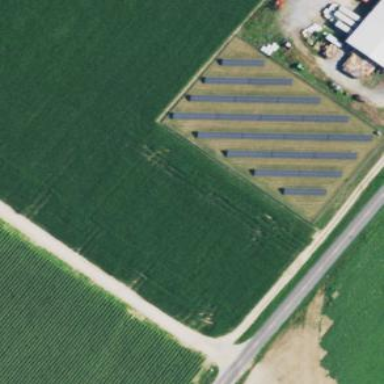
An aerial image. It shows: Solar power generator utilizing photovoltaic technology with solar photovoltaic panels.